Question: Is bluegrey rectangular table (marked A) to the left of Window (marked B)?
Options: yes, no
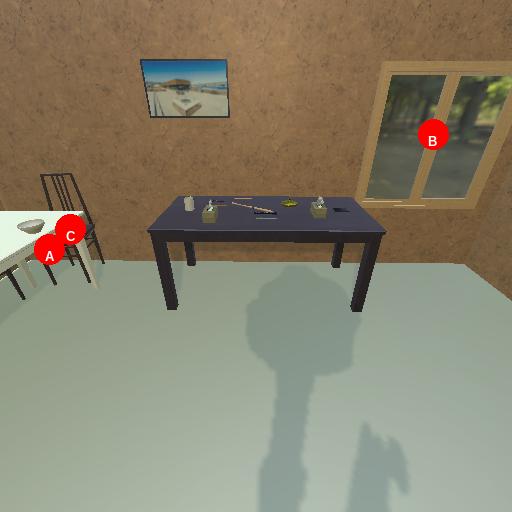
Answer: yes